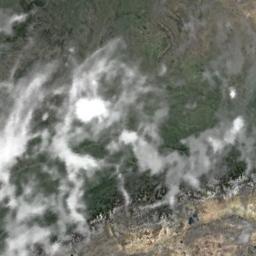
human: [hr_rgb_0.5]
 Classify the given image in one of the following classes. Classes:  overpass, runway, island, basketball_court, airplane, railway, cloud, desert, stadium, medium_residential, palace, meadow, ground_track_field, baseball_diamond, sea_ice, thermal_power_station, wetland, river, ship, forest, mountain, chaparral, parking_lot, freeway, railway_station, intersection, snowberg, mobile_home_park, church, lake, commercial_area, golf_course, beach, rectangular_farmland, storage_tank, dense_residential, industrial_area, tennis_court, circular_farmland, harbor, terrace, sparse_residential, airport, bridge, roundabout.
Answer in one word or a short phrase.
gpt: cloud